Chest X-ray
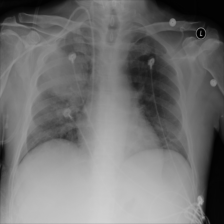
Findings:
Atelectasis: negative
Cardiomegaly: negative
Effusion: negative
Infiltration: positive
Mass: positive
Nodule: negative
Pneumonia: negative
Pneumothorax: negative
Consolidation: negative
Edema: negative
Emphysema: negative
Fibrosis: negative
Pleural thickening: negative
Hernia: negative